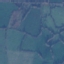
Label: Pasture